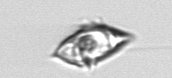
Label: Gyrodinium